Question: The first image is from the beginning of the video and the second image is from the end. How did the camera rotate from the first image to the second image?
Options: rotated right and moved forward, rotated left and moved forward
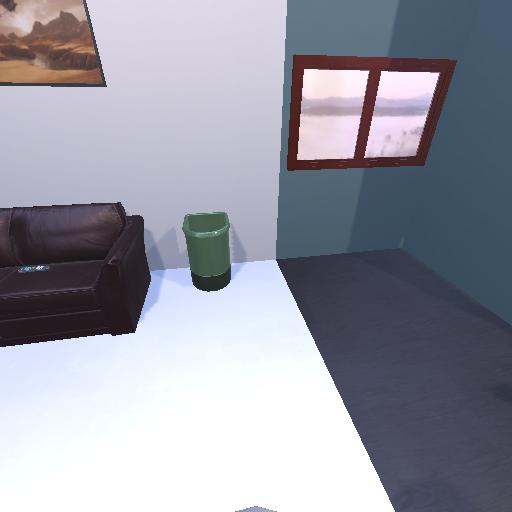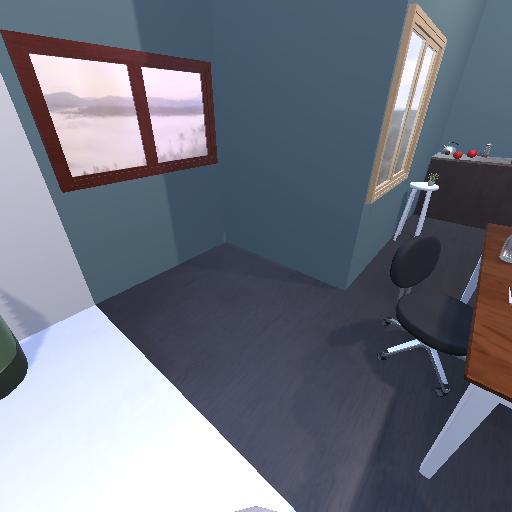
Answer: rotated right and moved forward